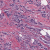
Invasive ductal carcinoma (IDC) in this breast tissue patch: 1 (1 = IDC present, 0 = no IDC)